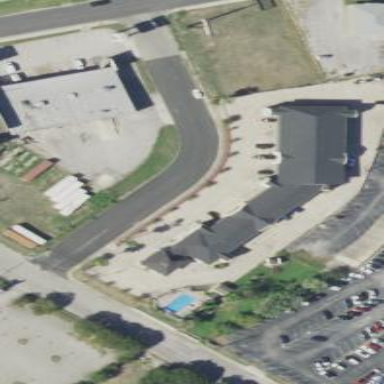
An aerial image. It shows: Hotel building.